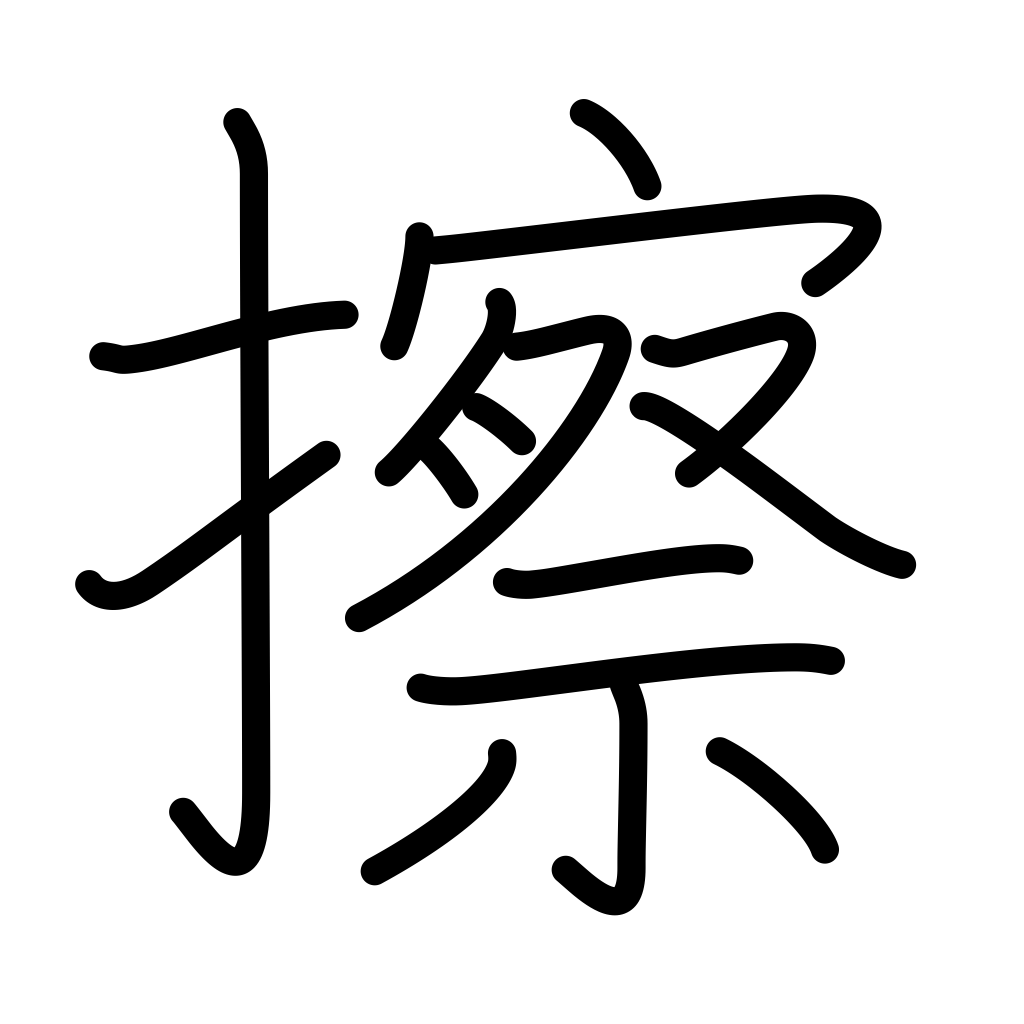
Meaning: grate, rub, scratch, scrape, chafe, scour